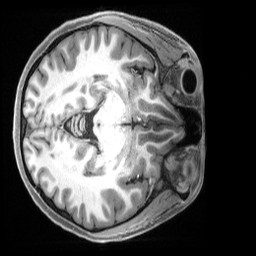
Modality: T1w
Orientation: axial
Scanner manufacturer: siemens
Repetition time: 2.5 s
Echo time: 0.00231 s